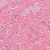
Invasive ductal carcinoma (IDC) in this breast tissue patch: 0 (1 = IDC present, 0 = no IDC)